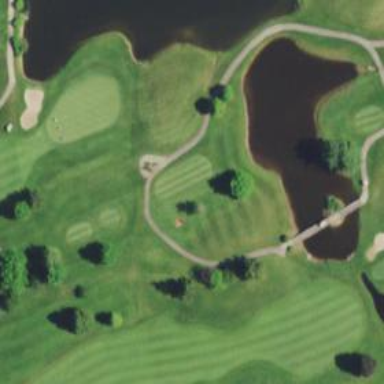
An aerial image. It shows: Path for both road and golf.